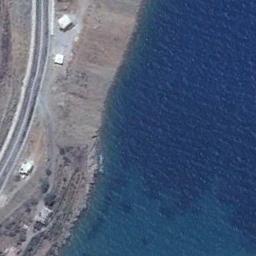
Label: beach